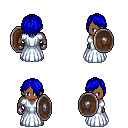
a pixel art fantasy rpg character, male body template, human, dark skin, underdress, gold greaves, blue bangs hairstyle, metal gloves, shield, four views (front, back, left, right), 2x2 character sprite sheet, small pixel art, hard edges, no anti-aliasing